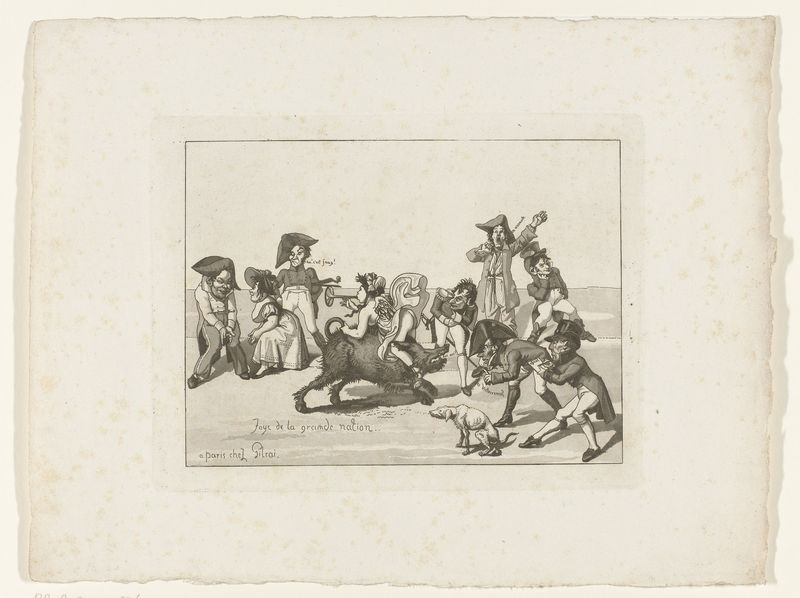
Titel: Spotprent op Napoleon (joye de la grande nation)
Künstler: Gottfried Schadow
Standort: Amsterdam
Institution: Rijksmuseum
Schlagwörter: mann, wolf, frauen, frankreich, frau, grau, hut, hüte, männer, paris, schwarz, szene, hund, tier, rock, rahmen, signatur, ritt, hintern, schrift, graphik, weis, französisch, krieg, karikatur, schwein, arsch, druck, stich, politik, satire, uniform, uniformen, beschriftung, napoleon, dreispitz, wildschwein, posaune, eber, monster, hinterteil, trompete, bonaparte, dreizack, obszön, 19. jahrhundert, po, ofwpferz, joye de la grande nation